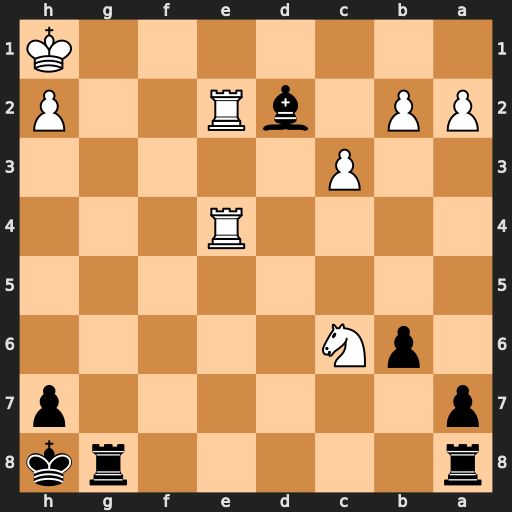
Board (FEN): r5rk/p6p/1pN5/8/4R3/2P5/PP1bR2P/7K
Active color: b
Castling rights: -
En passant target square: -
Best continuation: Raf8 h3 Rf1+ Kh2 Bf4+ Rxf4 Rxf4